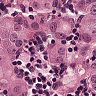
Metastatic tissue present: yes